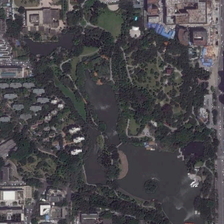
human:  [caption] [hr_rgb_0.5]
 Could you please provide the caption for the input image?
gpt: many green trees and a large pond are in a park near many buildings .

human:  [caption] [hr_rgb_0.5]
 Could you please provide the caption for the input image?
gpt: many green trees and a large pond are in a park near many buildings .

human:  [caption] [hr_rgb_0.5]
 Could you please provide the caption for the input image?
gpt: many green trees and a large pond are in a park near many buildings .

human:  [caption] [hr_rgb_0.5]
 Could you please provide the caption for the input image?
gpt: many green trees and a large pond are in a park near many buildings .

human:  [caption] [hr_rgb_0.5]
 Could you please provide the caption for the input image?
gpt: many green trees and a large pond are in a park near many buildings .